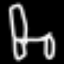
Label: chair